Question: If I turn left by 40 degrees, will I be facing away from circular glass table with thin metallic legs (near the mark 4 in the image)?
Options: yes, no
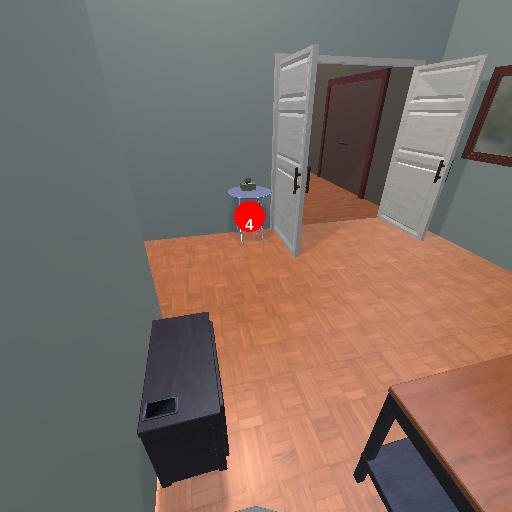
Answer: yes